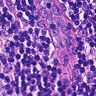
Metastatic tissue present: no